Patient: sex M, age 61
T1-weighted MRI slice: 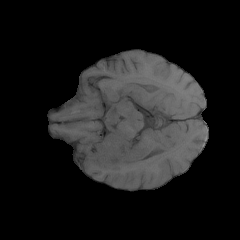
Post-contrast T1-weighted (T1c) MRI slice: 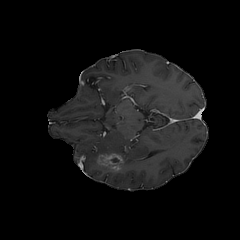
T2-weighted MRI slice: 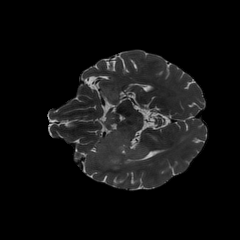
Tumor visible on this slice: yes
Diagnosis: Glioblastoma, IDH-wildtype
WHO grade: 4